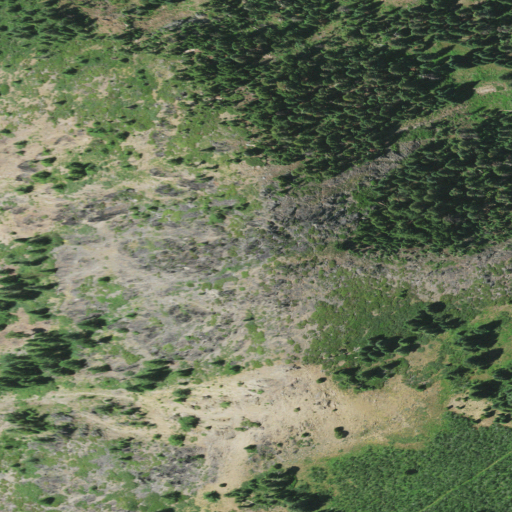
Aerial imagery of mountain in Oregon named Craggy Mountain containing shrub and evergreen forest